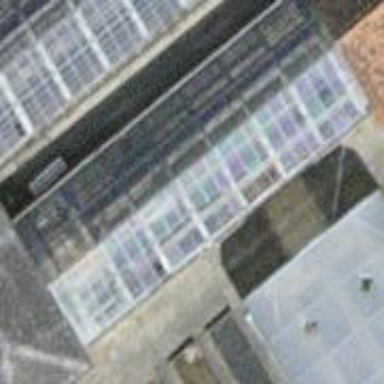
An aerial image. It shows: Greenhouse.